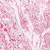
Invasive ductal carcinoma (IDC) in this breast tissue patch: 0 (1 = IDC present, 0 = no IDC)